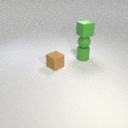
small green rubber sphere above small green rubber cylinder